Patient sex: M
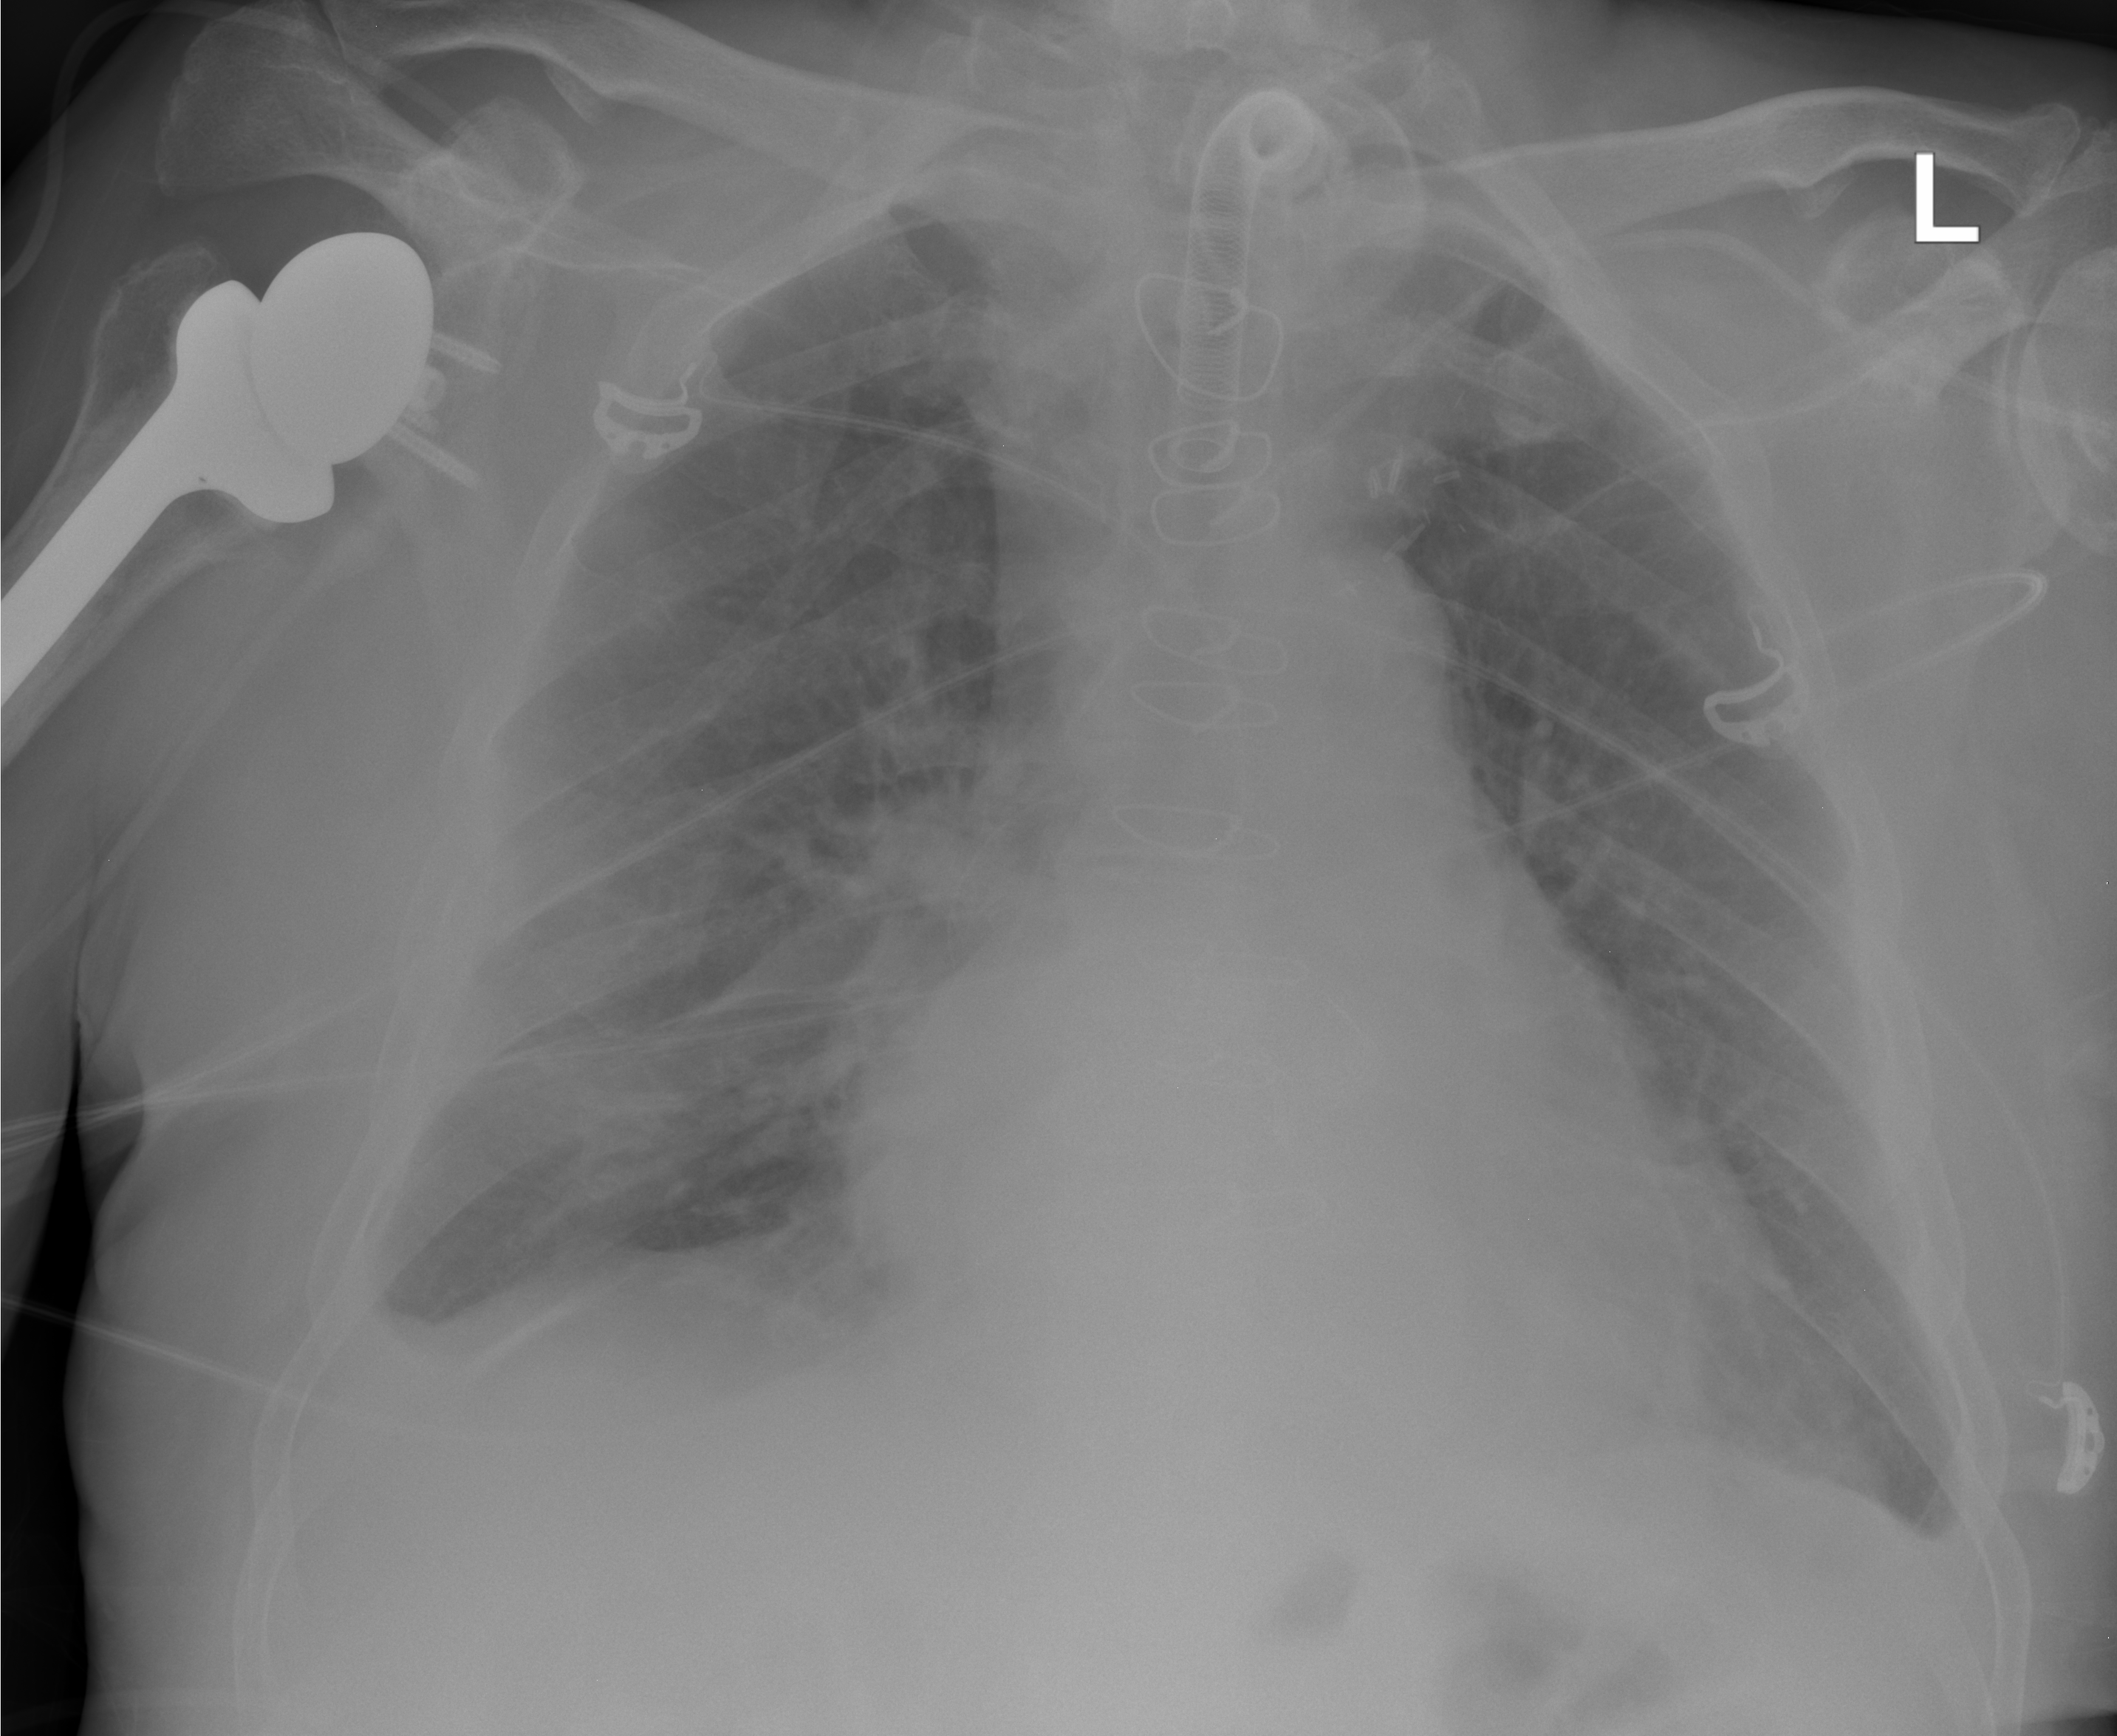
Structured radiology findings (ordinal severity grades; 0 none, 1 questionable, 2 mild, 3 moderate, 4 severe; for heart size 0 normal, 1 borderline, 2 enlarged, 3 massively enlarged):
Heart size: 2
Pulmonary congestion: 2
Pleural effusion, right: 0
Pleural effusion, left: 0
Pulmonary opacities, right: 2
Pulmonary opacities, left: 1
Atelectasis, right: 2
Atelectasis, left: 2